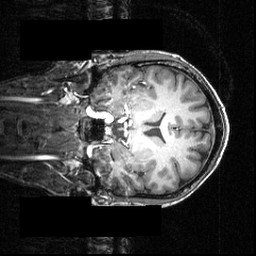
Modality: T1w
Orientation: coronal
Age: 26
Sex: male
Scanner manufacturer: siemens
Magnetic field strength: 3.951 T
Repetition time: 1.5 s
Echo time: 0.00335 s